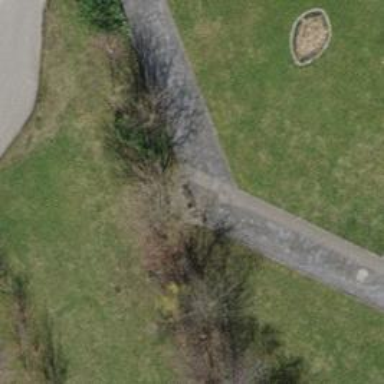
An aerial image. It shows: Footway.